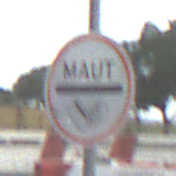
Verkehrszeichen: MautflichtigeStrecke
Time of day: MorningAfternoon
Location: Outdoor (RoadRail)
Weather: PartlyCloudy
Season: NotSpecified
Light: Natural